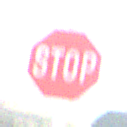
Verkehrszeichen: Stop
Umgebung: Outdoor, Nature
Tageszeit: SunriseSunset
Wetter: Clear
Licht: Natural
Jahreszeit: NotSpecified
Kontrast: HighContrast